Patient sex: M
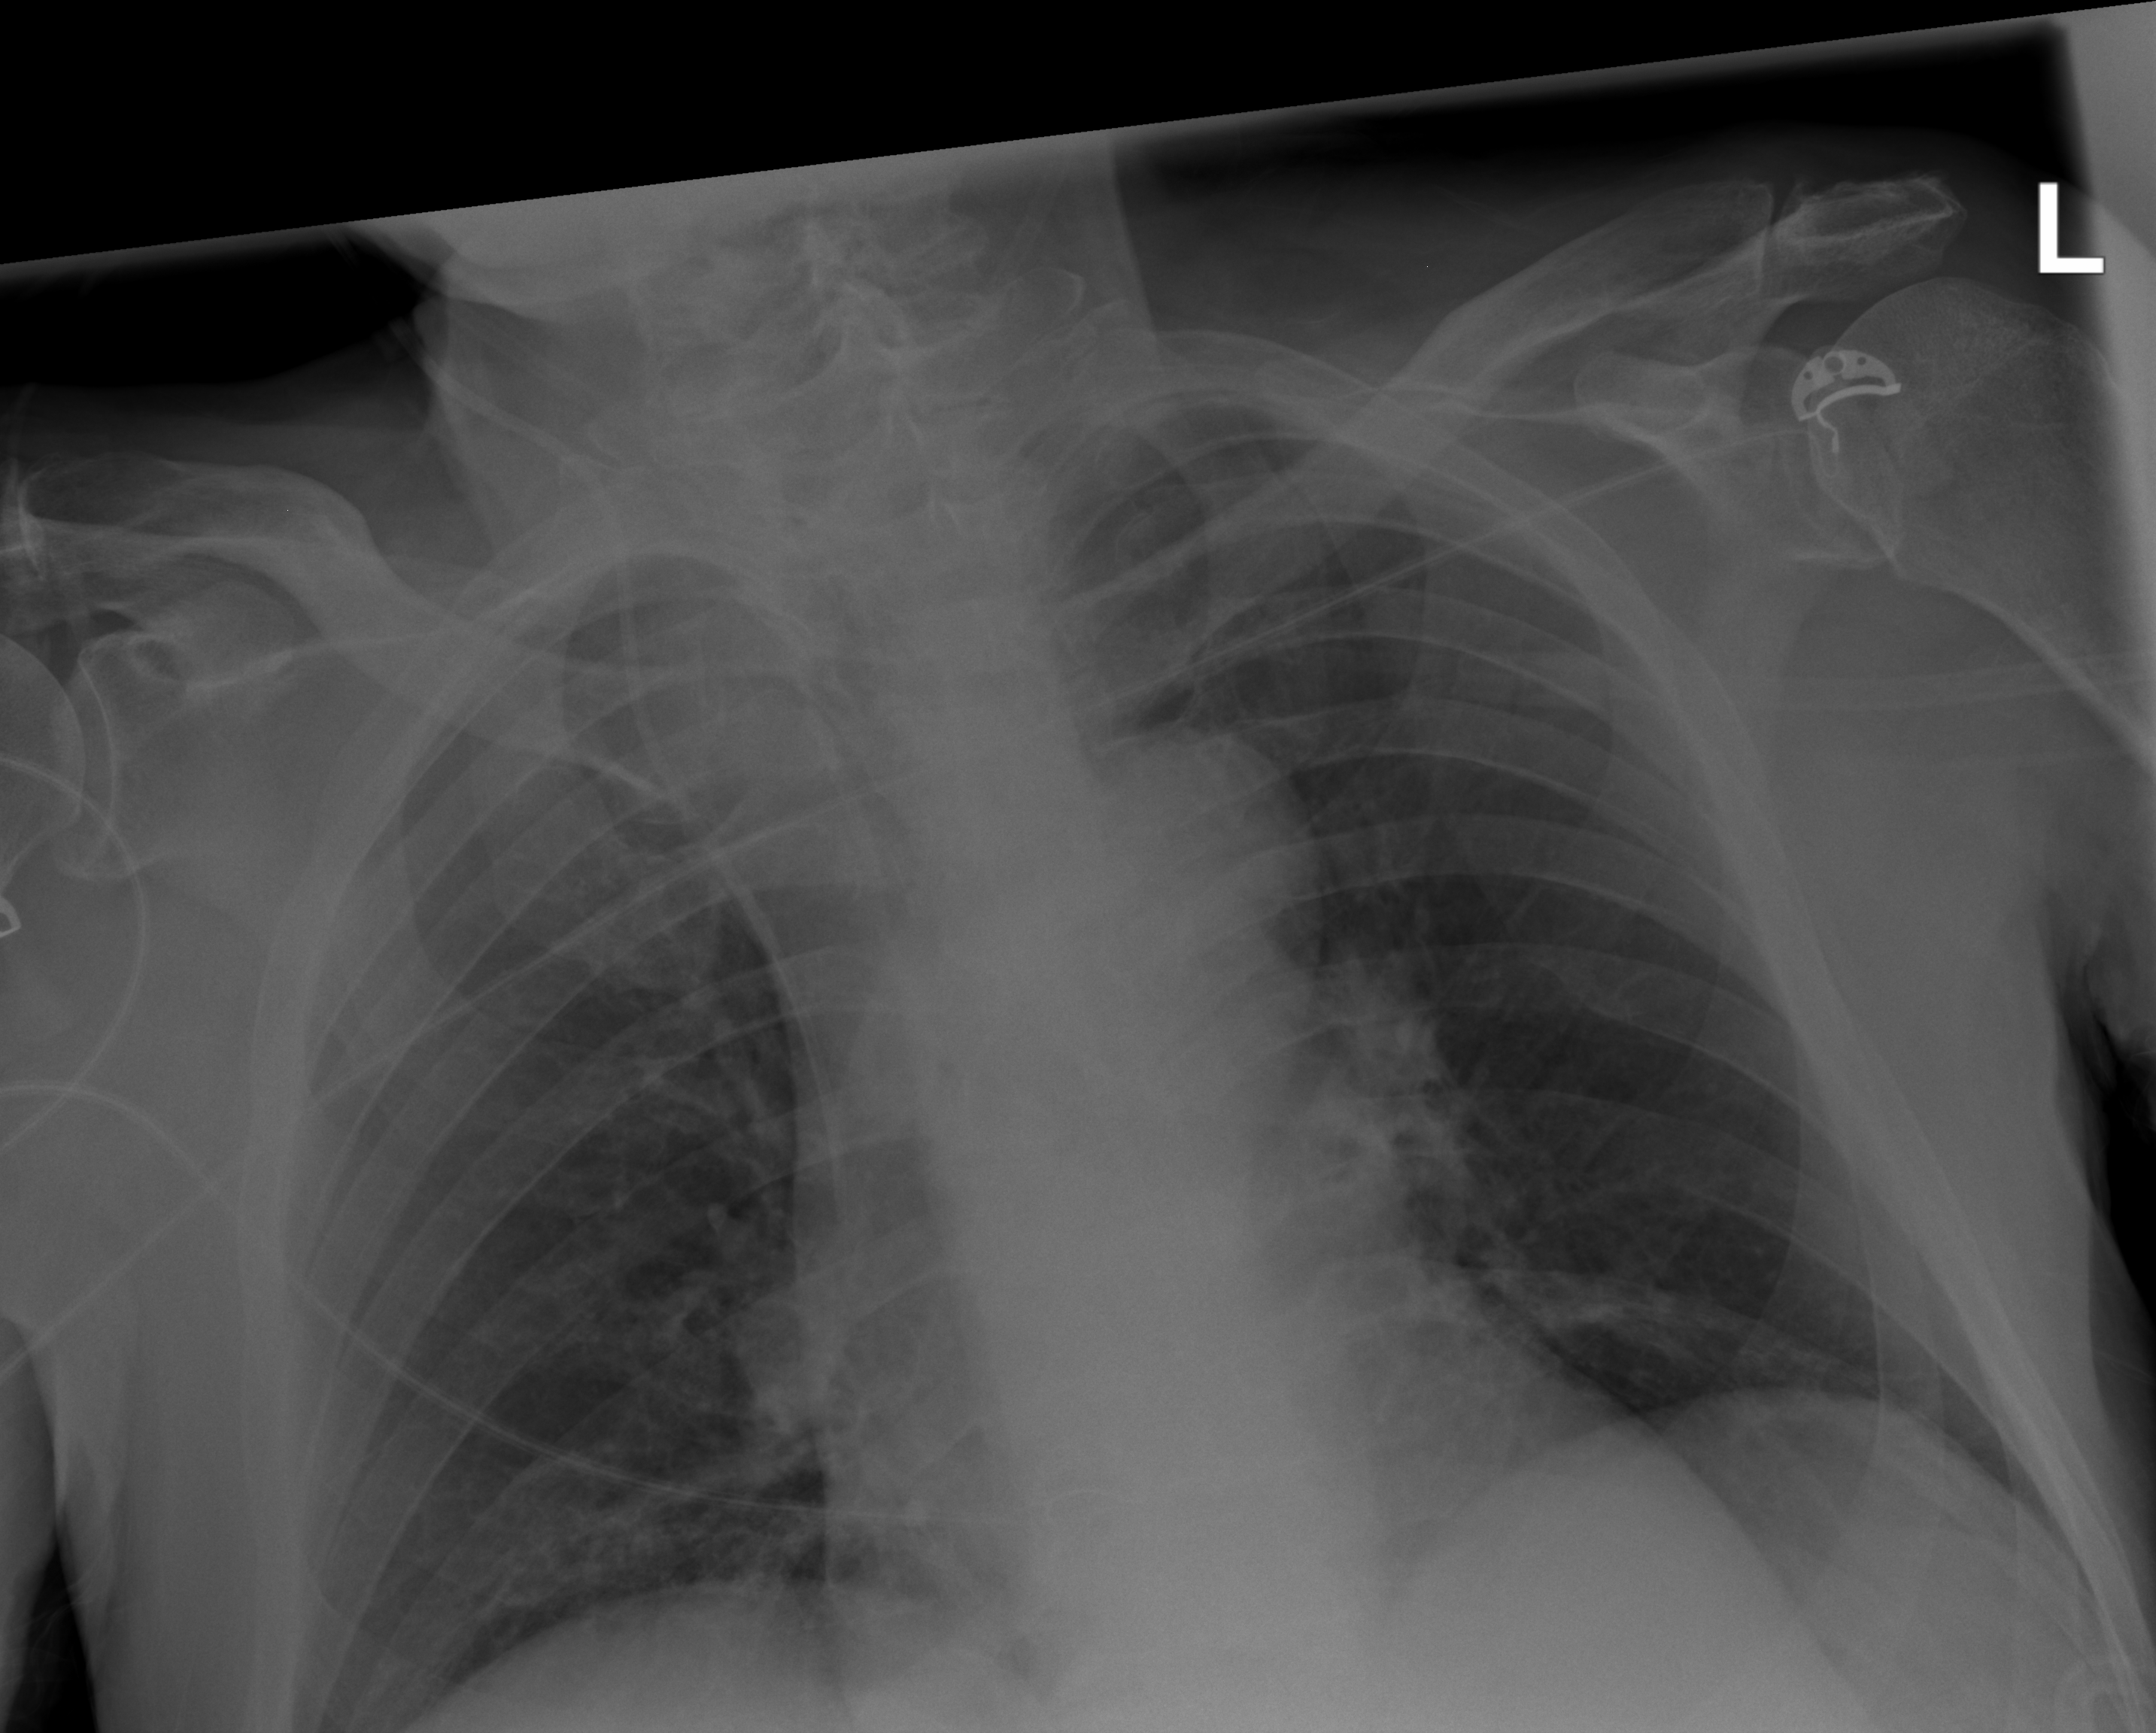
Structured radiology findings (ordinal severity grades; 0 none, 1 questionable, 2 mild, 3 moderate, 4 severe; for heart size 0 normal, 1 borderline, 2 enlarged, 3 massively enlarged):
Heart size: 1
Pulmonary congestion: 0
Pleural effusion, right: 0
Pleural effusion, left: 0
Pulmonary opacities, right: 0
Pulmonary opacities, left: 0
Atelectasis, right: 2
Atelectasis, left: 2